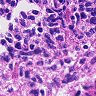
Metastatic tissue present: no